Question: I am embedding a Youtube video on my website like so:
'''
<iframe class="frame-for-top" width="300" height="200" src="https://www.youtube.com/embed/nb9GMm7QtlM" frameborder="0" allowfullscreen></iframe>
'''
Now when I open up my console I get an error message for all of my embedded youtube videos that says:
> :1 Uncaught SecurityError: Blocked a frame with origin
"<URL>" from accessing a frame with origin
"<URL>". The frame requesting access has a protocol of
"https", the frame being accessed has a protocol of "http". Protocols
must match.
I tried changing the "src" in the iframe to instead of seems to work but I don't know if that's ok to do. Any feedback?
still getting the errors even in the JS fiddle;

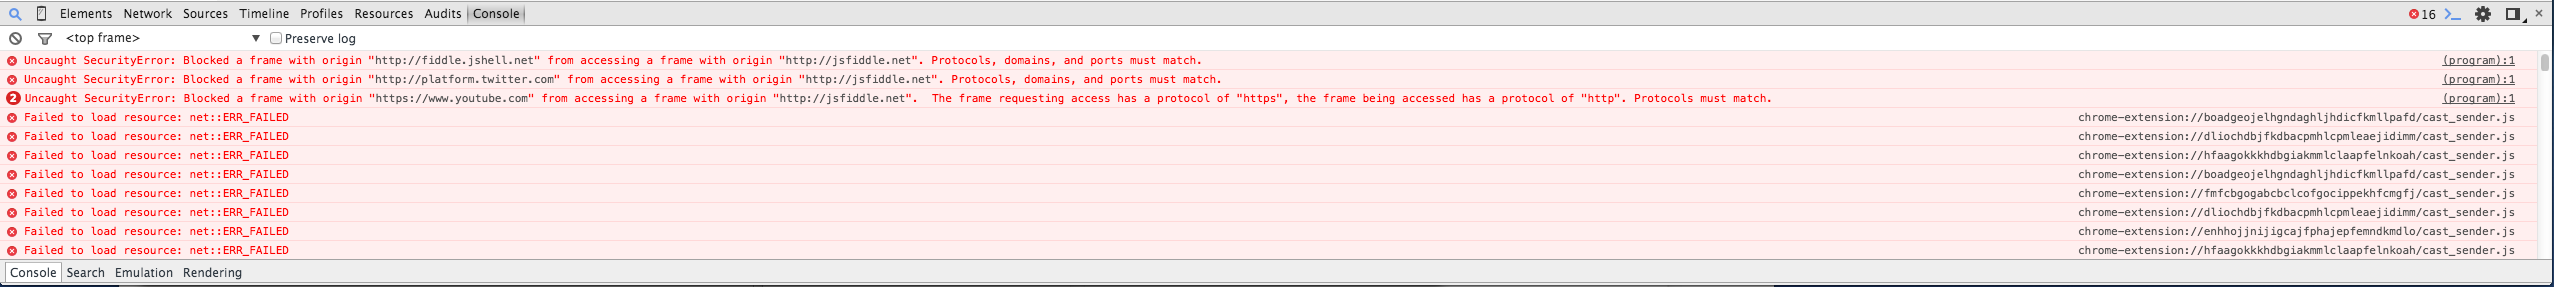
Answer: You need to add an <URL> to your src url and then you can use 'http' protocol in your iframe:
> As an extra security measure, you should also include the origin parameter to the URL, specifying the URL scheme (http:// or https://) and full domain of your host page as the parameter value. While origin is optional, including it protects against malicious third-party JavaScript being injected into your page and hijacking control of your YouTube player.
Example:
'''
<iframe id="player" type="text/html" width="640" height="390"
src="http://www.youtube.com/watch?v=nb9GMm7QtlM?origin=http://mywebsite.com"
frameborder="0"></iframe>
'''